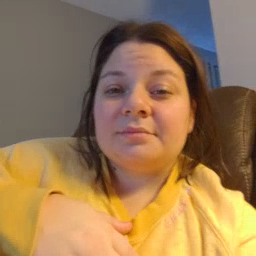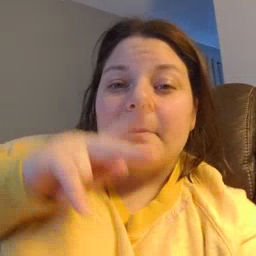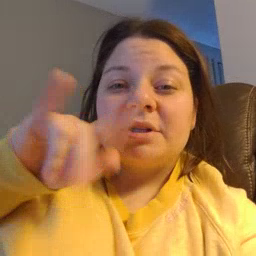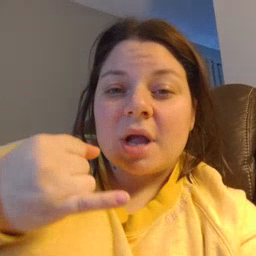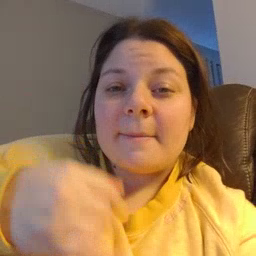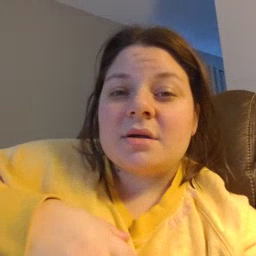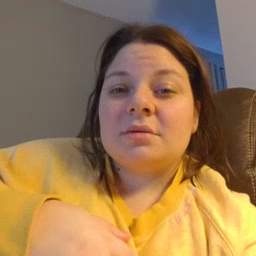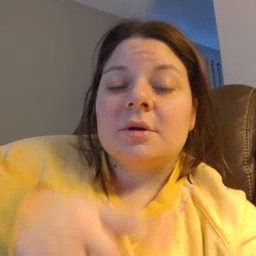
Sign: pajamas